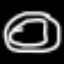
Label: donut